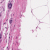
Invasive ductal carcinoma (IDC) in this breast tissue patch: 0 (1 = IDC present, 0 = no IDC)